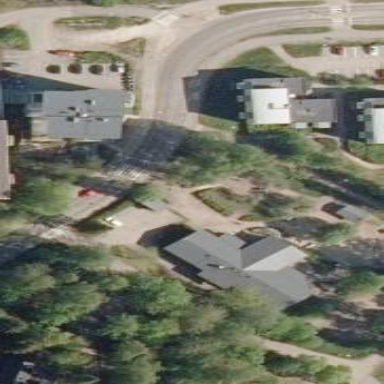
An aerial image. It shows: Kindergarten.